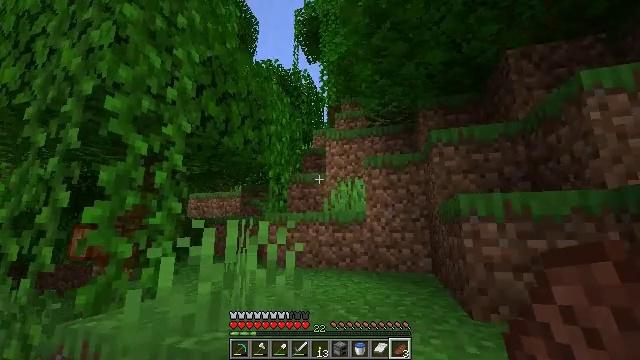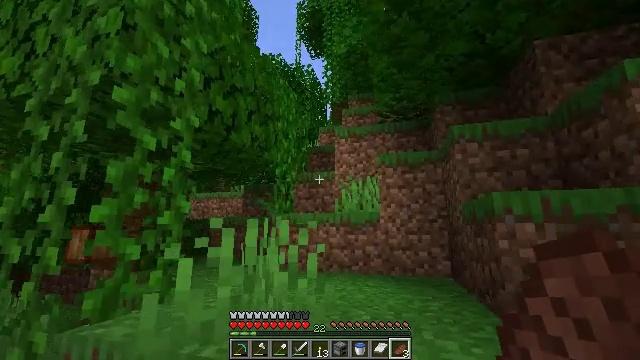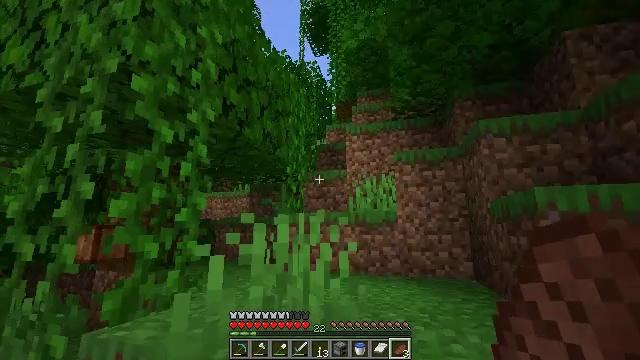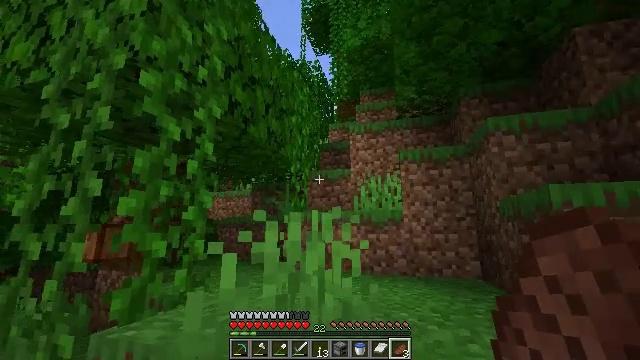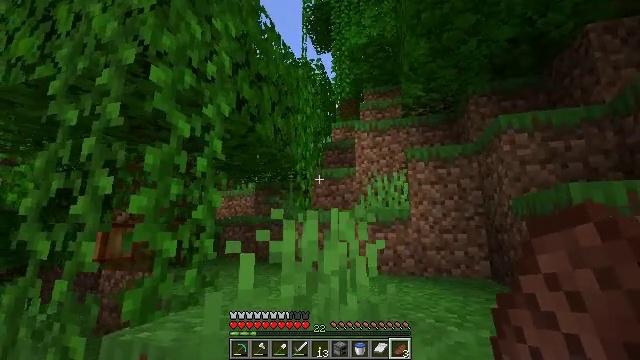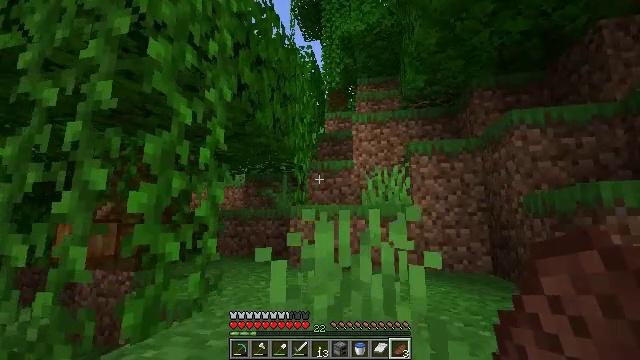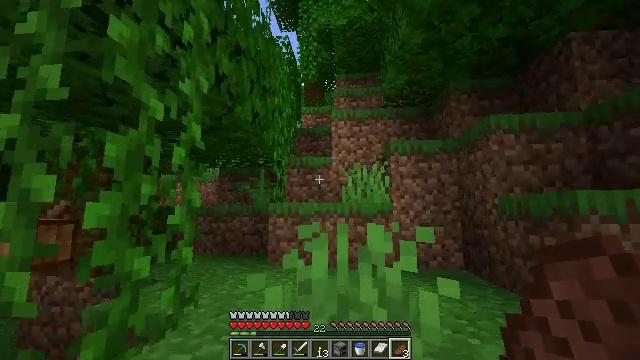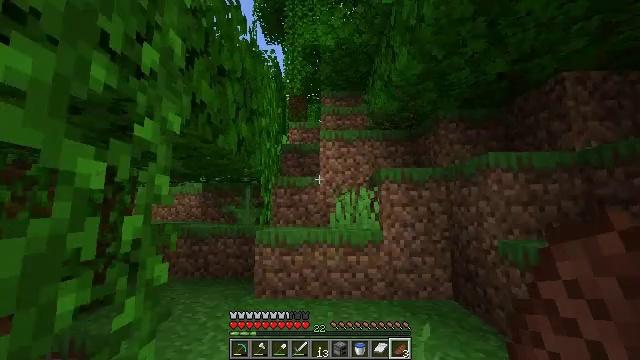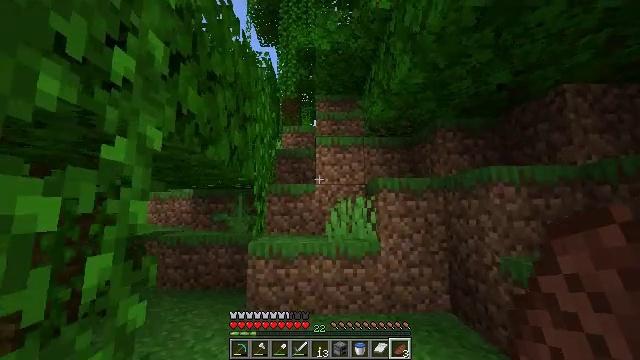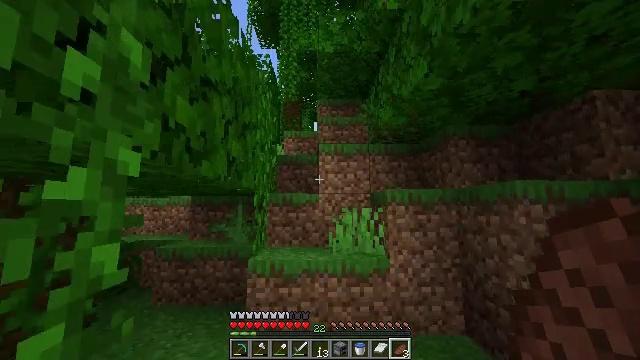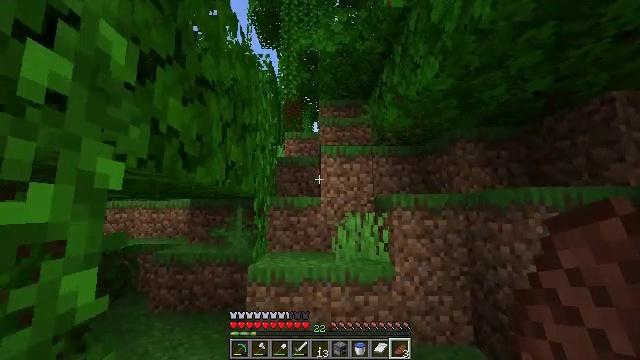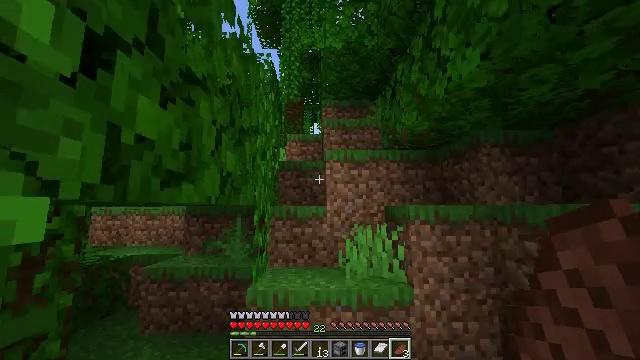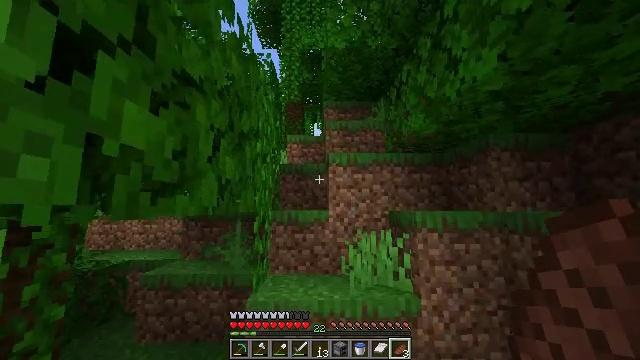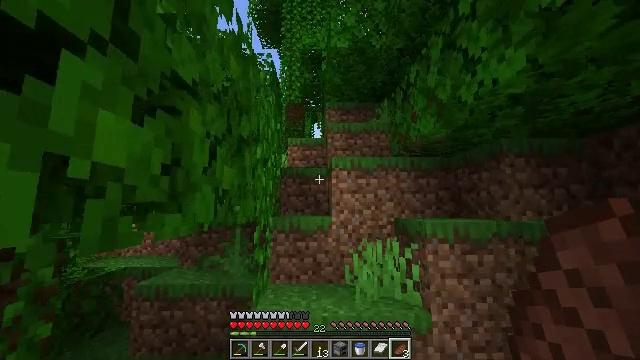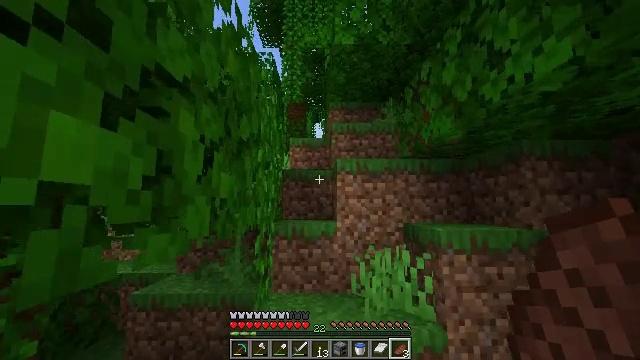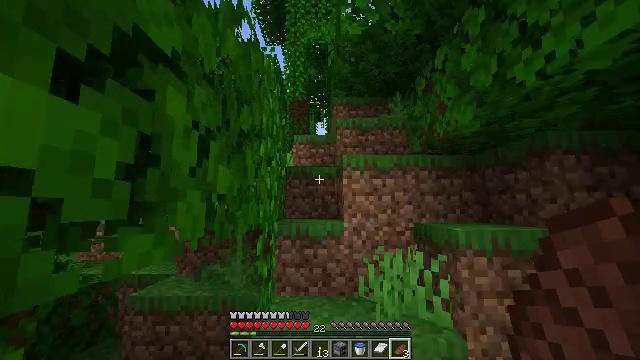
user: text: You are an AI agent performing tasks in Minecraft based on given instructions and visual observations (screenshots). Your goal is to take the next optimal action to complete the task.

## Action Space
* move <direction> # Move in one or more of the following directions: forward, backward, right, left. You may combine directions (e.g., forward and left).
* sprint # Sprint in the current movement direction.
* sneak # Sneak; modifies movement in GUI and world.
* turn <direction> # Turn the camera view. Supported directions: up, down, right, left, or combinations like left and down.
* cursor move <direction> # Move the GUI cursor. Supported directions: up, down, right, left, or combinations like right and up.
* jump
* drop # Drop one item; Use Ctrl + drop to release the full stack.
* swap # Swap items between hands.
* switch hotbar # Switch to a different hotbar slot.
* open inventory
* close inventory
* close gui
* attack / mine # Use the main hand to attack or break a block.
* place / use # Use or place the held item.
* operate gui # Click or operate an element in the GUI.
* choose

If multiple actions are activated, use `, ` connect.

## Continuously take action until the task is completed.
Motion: motion action
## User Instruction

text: Use right equipment to gather melon.
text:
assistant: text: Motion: move forward and move left, sprint
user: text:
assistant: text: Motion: move forward and move left, sprint
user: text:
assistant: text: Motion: move forward and move left, sprint
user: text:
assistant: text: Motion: move forward and move left, sprint
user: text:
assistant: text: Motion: move forward and move left, sprint, turn right and down
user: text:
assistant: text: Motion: move forward, sprint, turn right and down, jump
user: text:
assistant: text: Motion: move forward, sprint, turn right, jump
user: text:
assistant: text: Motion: move forward, sprint, turn right, jump
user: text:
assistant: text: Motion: move forward, sprint, jump
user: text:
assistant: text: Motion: move forward, sprint, jump
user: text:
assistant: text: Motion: move forward, sprint, jump
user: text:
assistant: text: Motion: move forward, sprint, jump
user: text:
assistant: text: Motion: move forward, sprint
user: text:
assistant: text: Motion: move forward, sprint
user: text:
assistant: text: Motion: move forward, sprint
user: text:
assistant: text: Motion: move forward, sprint, turn left, jump
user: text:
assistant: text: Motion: move forward, sprint, jump
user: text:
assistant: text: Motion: move forward, sprint, jump
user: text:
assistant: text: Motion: move forward, sprint, jump
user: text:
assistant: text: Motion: move forward, sprint
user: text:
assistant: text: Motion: move forward, sprint
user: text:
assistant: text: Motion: move forward, sprint, turn right and down
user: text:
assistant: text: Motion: move forward, sprint, turn right, jump
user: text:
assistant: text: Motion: move forward, sprint, turn right, jump
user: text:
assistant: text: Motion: move forward, sprint, jump
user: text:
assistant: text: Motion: move forward, sprint, jump
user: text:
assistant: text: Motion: move forward, sprint, jump
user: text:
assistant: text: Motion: move forward, sprint
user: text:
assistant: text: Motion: move forward, sprint
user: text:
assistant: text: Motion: move forward, sprint